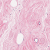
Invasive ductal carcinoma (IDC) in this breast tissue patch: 0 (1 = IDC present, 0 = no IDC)